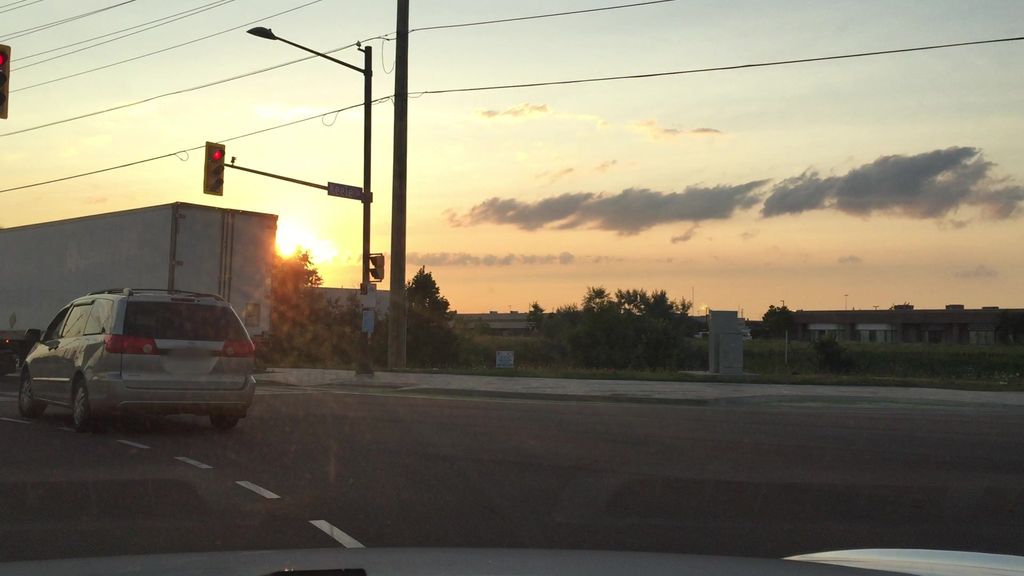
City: toronto